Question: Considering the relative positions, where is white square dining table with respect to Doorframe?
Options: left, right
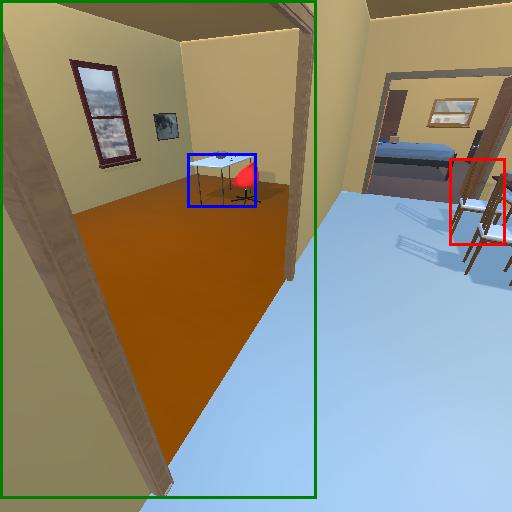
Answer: left